Aerial crown-view tile of a tropical tree (Barro Colorado Island, Panama), acquired 20240716:
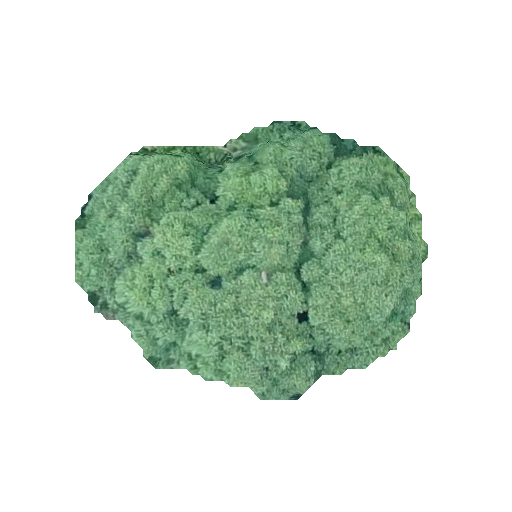
Species: Astronium graveolens
GBIF accepted scientific name: Astronium graveolens
Crown area: 113.858 m²